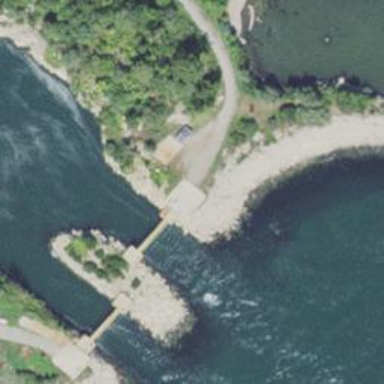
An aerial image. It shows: Weir along the waterway.